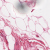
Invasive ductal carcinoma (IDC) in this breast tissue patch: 0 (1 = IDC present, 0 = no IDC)